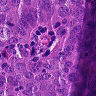
Metastatic tissue present: yes